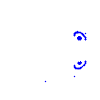
Particle: pion